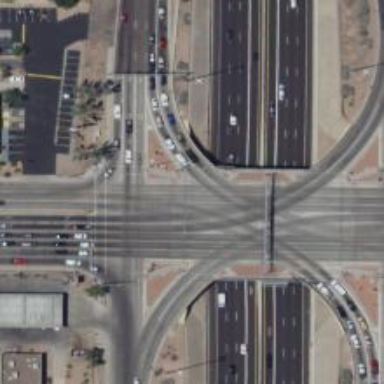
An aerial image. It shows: Secondary link road crossing over bridge.